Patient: sex F, age 56
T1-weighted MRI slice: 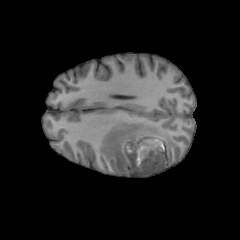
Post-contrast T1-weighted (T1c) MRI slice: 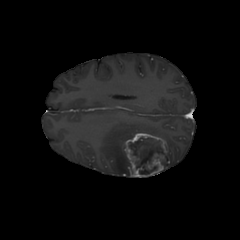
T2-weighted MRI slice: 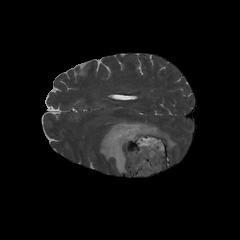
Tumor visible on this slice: yes
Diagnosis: Glioblastoma, IDH-wildtype
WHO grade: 4